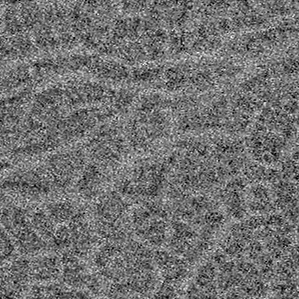
Label: frost